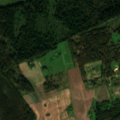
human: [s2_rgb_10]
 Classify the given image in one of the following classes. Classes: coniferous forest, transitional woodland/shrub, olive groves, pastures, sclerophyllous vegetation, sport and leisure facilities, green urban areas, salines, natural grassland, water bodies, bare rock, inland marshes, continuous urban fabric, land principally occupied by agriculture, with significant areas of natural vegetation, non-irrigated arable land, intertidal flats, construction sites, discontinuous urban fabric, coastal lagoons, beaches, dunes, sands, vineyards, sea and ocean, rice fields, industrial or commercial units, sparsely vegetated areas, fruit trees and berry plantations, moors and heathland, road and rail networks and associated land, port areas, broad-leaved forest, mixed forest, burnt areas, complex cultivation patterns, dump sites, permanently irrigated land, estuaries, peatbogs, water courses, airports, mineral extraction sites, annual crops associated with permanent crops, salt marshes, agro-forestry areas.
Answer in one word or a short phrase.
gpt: non-irrigated arable land, complex cultivation patterns, land principally occupied by agriculture, with significant areas of natural vegetation, mixed forest